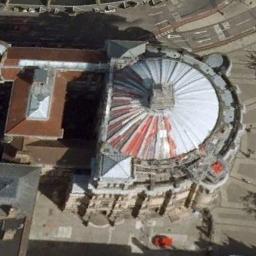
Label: church